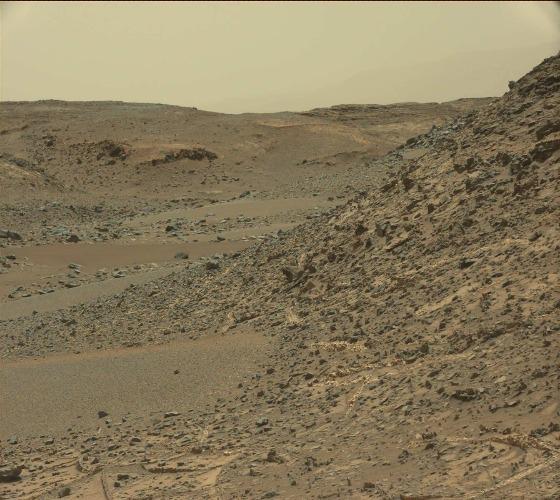
Terrain classes present: Bedrock, Gravel / Sand / Soil, Sky / Distant Mountains